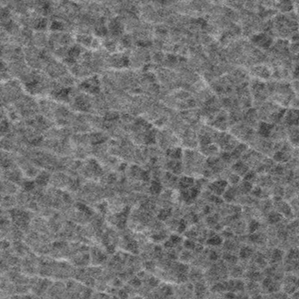
Label: frost